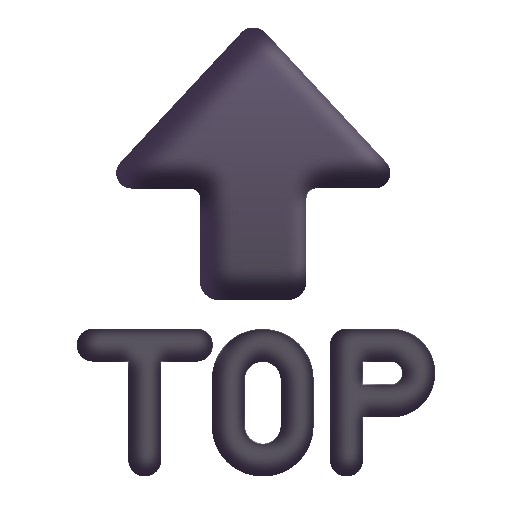
top arrow color